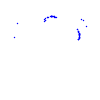
Particle: proton